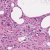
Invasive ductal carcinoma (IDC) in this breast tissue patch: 0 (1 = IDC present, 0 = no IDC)